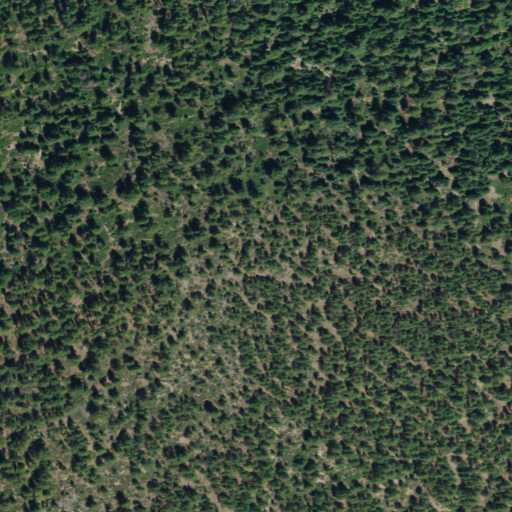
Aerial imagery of mountain in Oregon named Little Walker Mountain containing only evergreen forest